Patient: sex M, age 60
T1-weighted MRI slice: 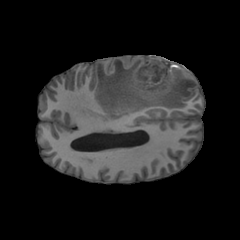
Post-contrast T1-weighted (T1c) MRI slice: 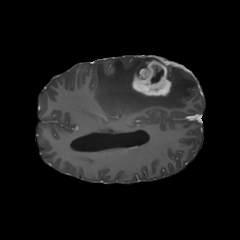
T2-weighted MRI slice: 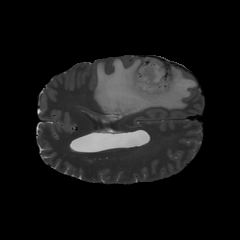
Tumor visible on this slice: yes
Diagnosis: Glioblastoma, IDH-wildtype
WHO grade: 4